Question: How to add the Horizontal line between two QLineEdit, please ignore the Chinese words?

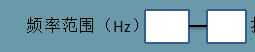
Answer: There is no function that performs your task, but you can create a widget that has that characteristic:
'''
from PyQt4.QtCore import *
from PyQt4.QtGui import *
class LineEdits(QWidget):
def __init__(self, pen=QPen(), parent=None):
super(LineEdits, self).__init__(parent=None)
layout = QHBoxLayout(self)
self.lineEdit1 = QLineEdit(self)
layout.addWidget(self.lineEdit1)
spacerItem = QSpacerItem(40, 20, QSizePolicy.Expanding, QSizePolicy.Minimum)
layout.addItem(spacerItem)
self.lineEdit2 = QLineEdit(self)
layout.addWidget(self.lineEdit2)
self.pen = pen
def paintEvent(self, event):
QWidget.paintEvent(self, event)
painter = QPainter(self)
painter.setPen(self.pen)
start = self.lineEdit1.pos() + QPoint(self.lineEdit1.width(), self.lineEdit1.height()/2)
stop = self.lineEdit2.pos() + QPoint(0, self.lineEdit2.height()/2)
painter.drawLine(start, stop)
if __name__ == "__main__":
import sys
app = QApplication(sys.argv)
w = LineEdits(pen=QPen(Qt.black, 2))
w.show()
sys.exit(app.exec_())
'''
<URL>